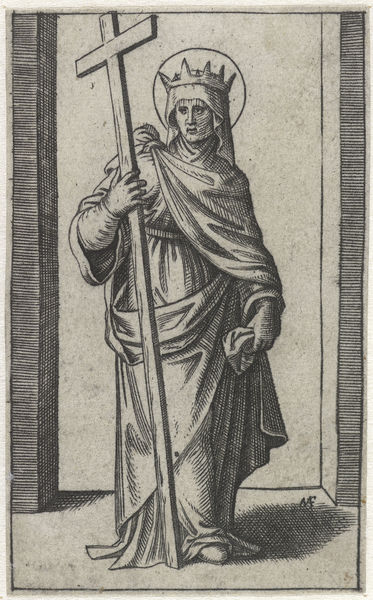
Titel: Heilige Helena met kruis
Künstler: Marcantonio Raimondi
Standort: Amsterdam
Institution: Rijksmuseum
Schlagwörter: fuß, hand, schatten, umhang, weiß, frau, grau, kleid, schwarz, säule, säulen, blick, gürtel, schleier, tuch, beige, falten, halten, knoten, stehen, hände, schauen, signatur, figur, gewand, mantel, krone, schulter, holzschnitt, grafik, kreuz, barfuß, druck, schraffur, heiligenschein, heilige, maria, kupferstich, korona, rkreuz